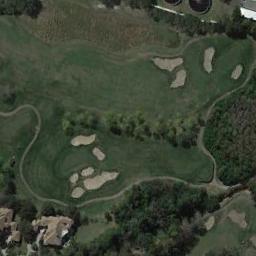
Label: golf_course